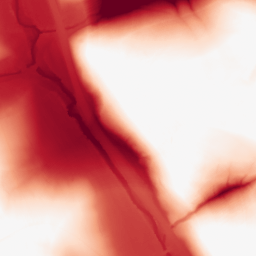
Category: morphological
Decomposition family: tophat
Decomposition parameters: size: 100
mode: black
Upsampling method: quintic
Upsampling parameters: scale: 8
Upsampling scale: 8